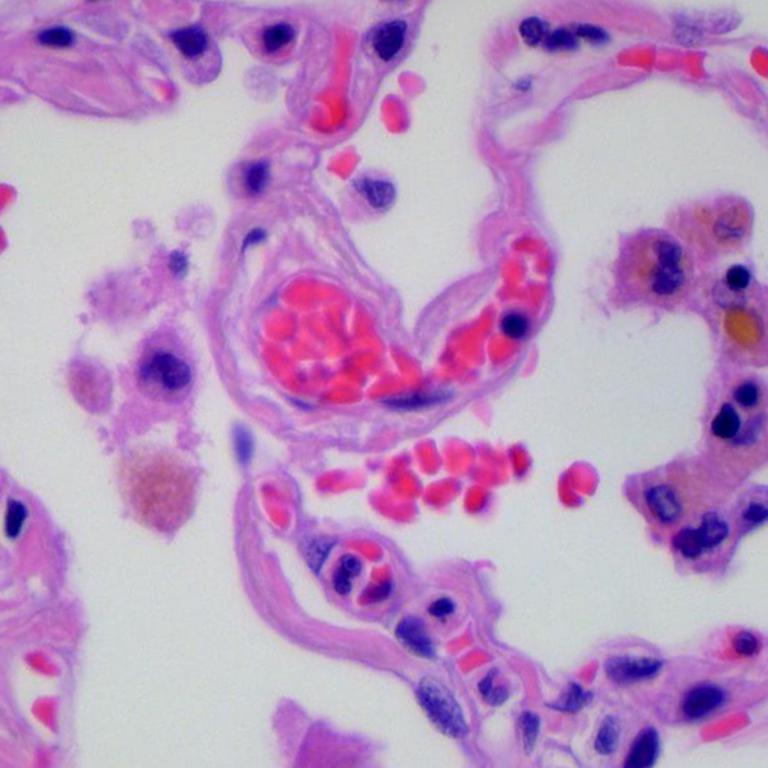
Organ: lung
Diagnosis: benign